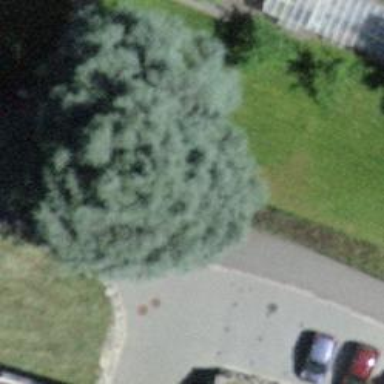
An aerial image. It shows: Urban tree with needle-leaved foliage.